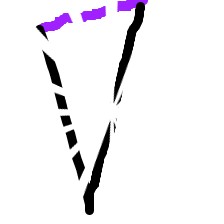
Shape: triangle